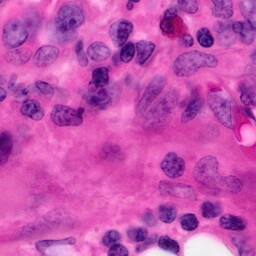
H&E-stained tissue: Pancreatic